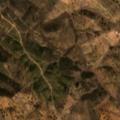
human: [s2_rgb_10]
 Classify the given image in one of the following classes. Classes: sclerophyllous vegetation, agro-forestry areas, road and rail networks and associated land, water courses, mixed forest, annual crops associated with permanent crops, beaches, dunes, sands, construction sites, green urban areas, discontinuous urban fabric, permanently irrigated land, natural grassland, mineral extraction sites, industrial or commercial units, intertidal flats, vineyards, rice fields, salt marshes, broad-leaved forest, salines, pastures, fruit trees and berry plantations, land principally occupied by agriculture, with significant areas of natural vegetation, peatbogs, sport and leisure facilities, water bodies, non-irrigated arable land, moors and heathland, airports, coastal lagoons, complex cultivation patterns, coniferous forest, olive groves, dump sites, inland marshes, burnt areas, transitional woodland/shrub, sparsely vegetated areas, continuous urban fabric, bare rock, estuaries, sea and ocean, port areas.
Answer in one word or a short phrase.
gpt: pastures, land principally occupied by agriculture, with significant areas of natural vegetation, agro-forestry areas, transitional woodland/shrub